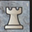
Piece: wR